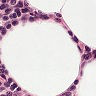
Metastatic tissue present: no